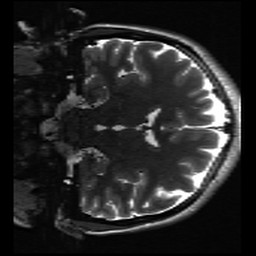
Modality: inplaneT2
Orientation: coronal